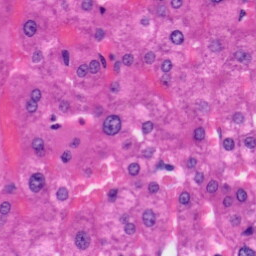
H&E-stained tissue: Liver